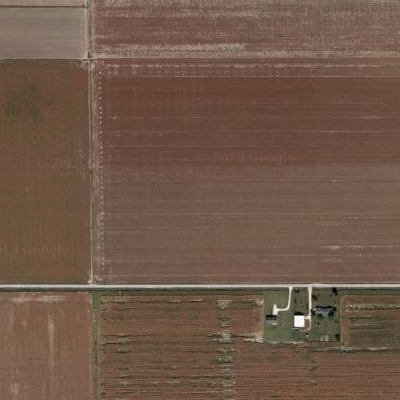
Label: Field